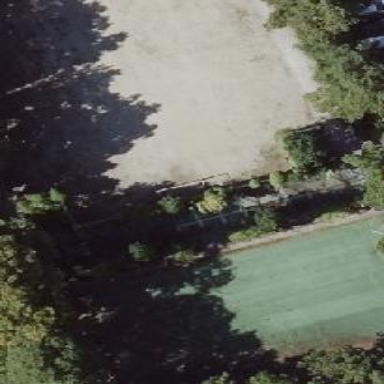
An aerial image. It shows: Basketball court on leisure land pitch.